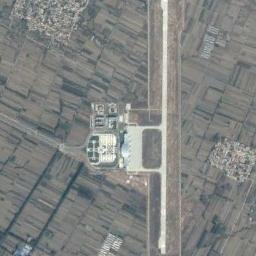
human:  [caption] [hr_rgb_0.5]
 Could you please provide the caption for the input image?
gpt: There are many buildings near the airport, And no vegetation near the airport .

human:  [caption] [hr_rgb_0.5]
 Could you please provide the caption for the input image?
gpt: An airport with a runway, An open area and some buildings on the farmland and some villages beside .

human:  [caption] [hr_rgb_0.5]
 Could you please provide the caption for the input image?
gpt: An airport with a runway and many buildings is surrounded by a brown and green farmland  There are several residential areas in the distance .

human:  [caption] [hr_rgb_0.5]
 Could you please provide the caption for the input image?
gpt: There is an airport in the middle of the field .

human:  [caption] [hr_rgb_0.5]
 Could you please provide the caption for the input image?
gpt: The road is straight  at the airport .